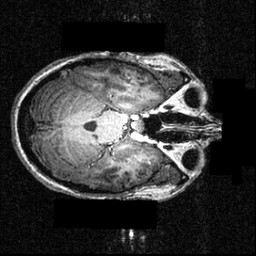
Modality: T1w
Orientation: axial
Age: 21
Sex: female
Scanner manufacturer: siemens
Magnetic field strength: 3.951 T
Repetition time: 1.5 s
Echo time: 0.00335 s